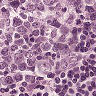
Metastatic tissue present: no